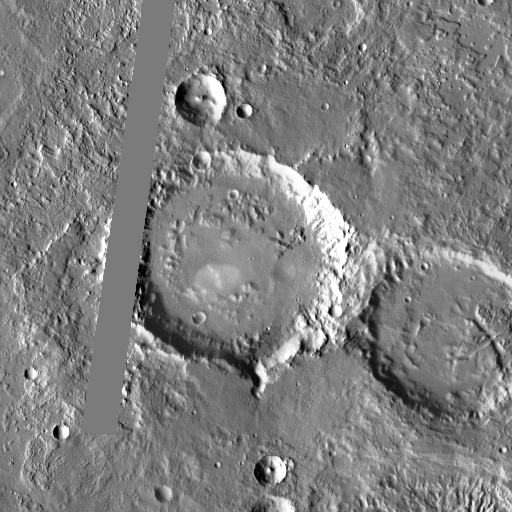
Crater classes present: Background, Other, Layered, Buried